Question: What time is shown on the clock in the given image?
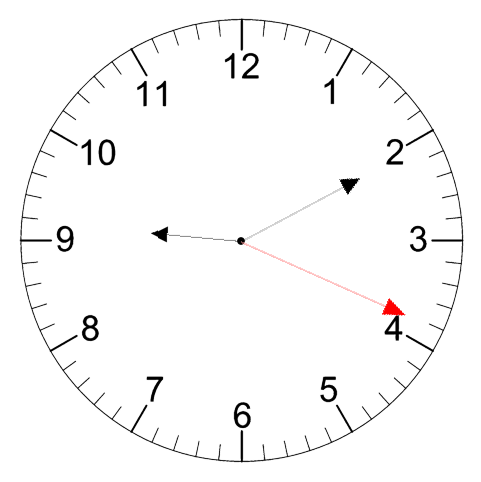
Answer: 09:10:19